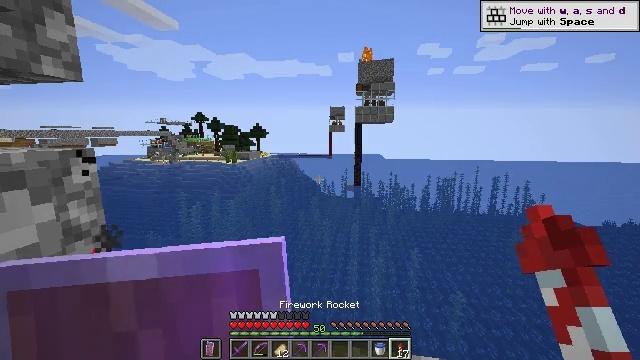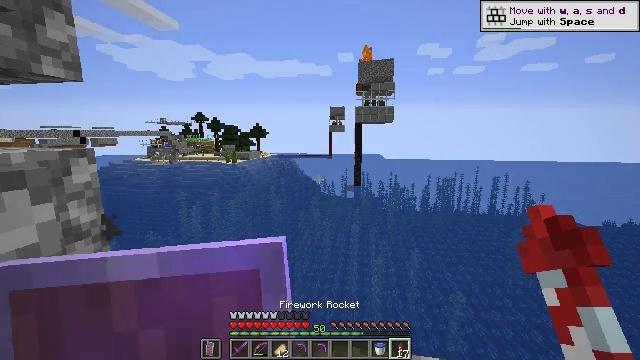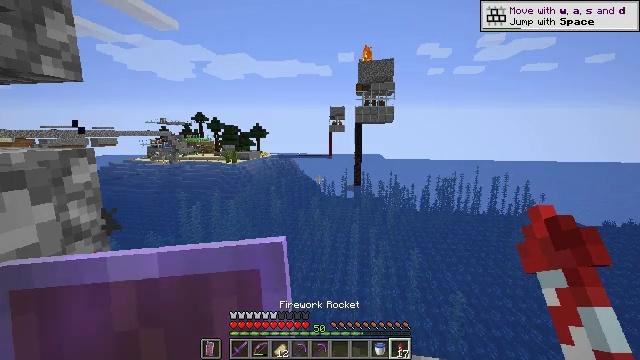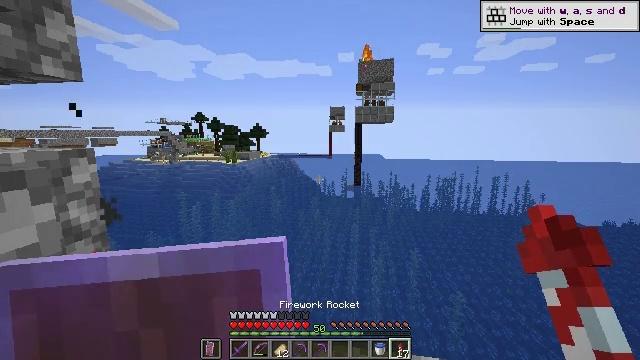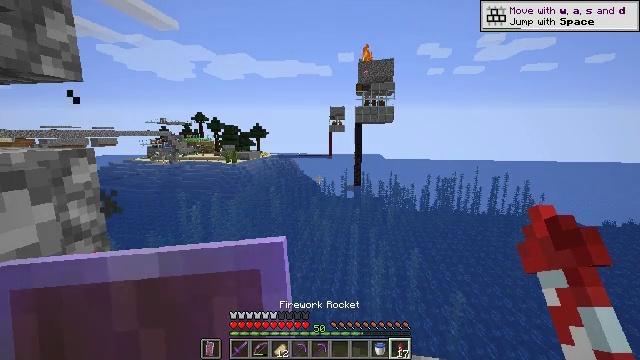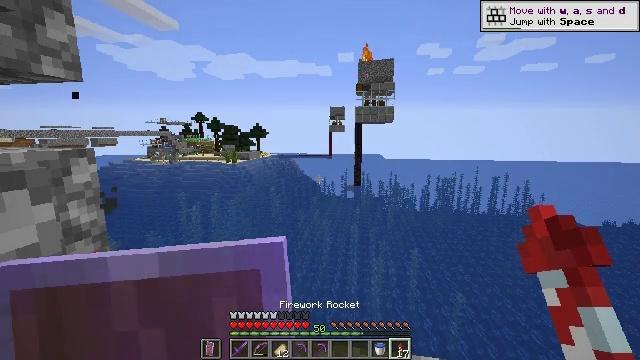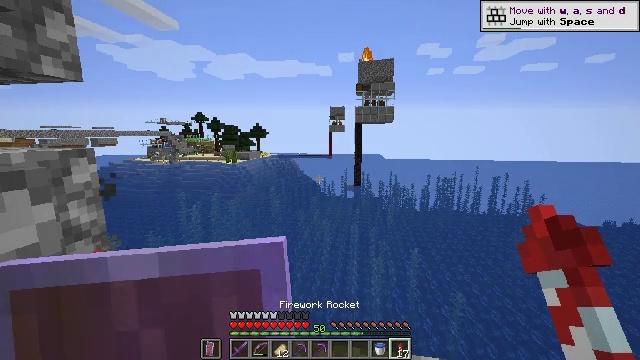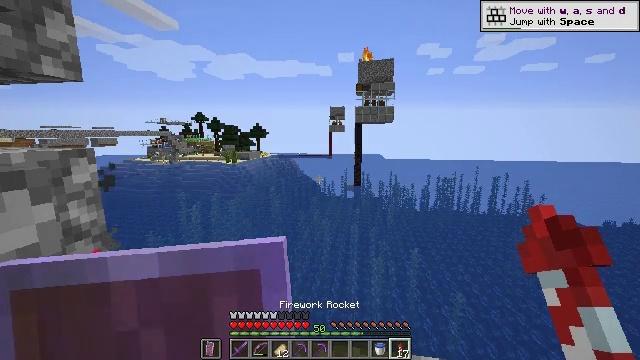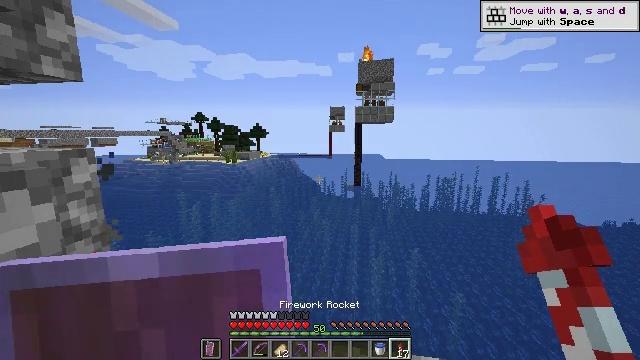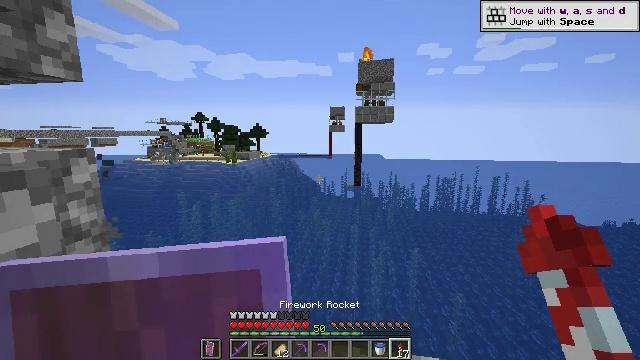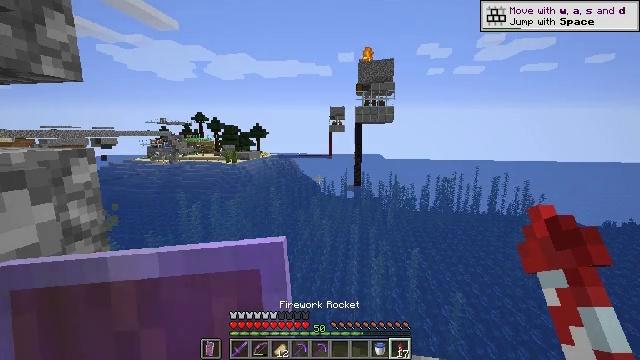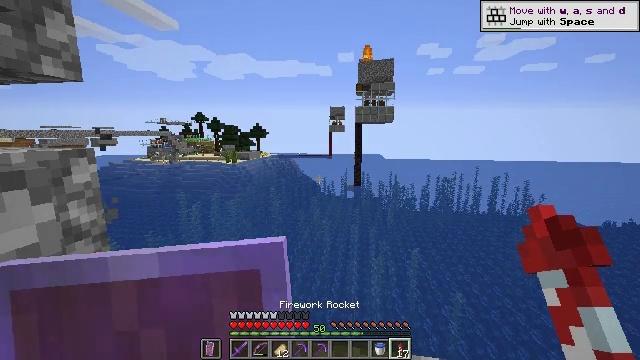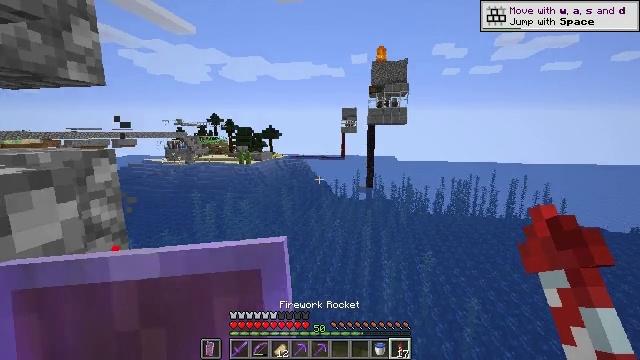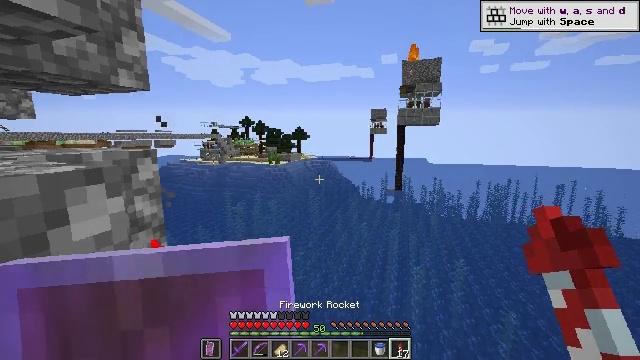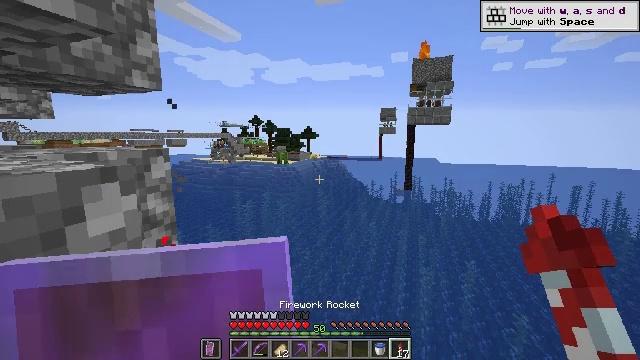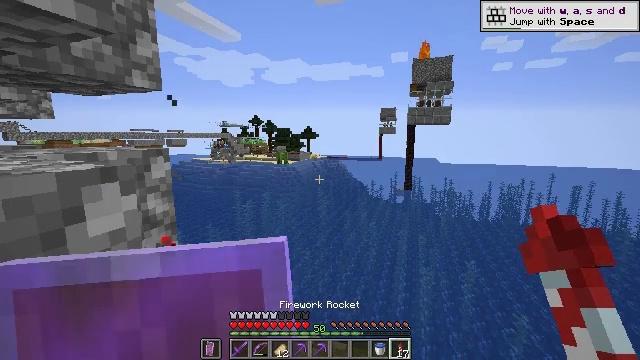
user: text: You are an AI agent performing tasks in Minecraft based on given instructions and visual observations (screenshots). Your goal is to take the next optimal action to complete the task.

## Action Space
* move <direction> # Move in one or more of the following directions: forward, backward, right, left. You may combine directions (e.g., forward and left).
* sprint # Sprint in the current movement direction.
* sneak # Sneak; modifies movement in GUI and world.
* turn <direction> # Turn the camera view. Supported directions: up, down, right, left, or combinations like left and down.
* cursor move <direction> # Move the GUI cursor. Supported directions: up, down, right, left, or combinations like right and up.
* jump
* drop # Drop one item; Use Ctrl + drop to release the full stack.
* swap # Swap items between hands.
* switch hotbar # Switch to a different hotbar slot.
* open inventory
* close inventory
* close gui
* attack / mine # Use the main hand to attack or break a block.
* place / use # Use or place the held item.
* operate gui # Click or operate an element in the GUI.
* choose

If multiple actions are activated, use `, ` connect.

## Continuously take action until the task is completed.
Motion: motion action
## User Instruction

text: Attack the shulker box to pick it up.
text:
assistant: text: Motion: no_op
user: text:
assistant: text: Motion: no_op
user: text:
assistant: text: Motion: no_op
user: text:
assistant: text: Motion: no_op
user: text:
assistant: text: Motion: no_op
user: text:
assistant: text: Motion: no_op
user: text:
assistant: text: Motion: no_op
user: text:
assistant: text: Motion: no_op
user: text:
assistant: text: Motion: no_op
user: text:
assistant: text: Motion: no_op
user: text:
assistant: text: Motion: no_op
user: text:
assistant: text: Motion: turn left
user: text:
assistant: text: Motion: turn left
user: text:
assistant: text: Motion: turn left
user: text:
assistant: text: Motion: no_op
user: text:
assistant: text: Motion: no_op
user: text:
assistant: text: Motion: no_op
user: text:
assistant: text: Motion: no_op
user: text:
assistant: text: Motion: no_op
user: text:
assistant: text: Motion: no_op
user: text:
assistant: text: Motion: no_op
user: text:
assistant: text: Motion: no_op
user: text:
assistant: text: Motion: no_op
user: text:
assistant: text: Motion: no_op
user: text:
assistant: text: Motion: no_op
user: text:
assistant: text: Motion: no_op
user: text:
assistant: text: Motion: no_op
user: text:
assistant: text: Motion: no_op
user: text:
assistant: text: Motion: no_op
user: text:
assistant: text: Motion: no_op